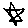
Label: star